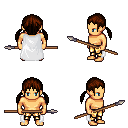
a pixel art fantasy rpg character, male body template, human, tanned skin, white cape, gold greaves, brown twin-tailed hairstyle, spear, four views (front, back, left, right), 2x2 character sprite sheet, small pixel art, hard edges, no anti-aliasing